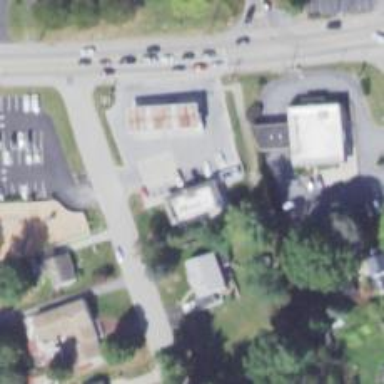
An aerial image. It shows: Convenience shop.